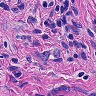
Metastatic tissue present: yes